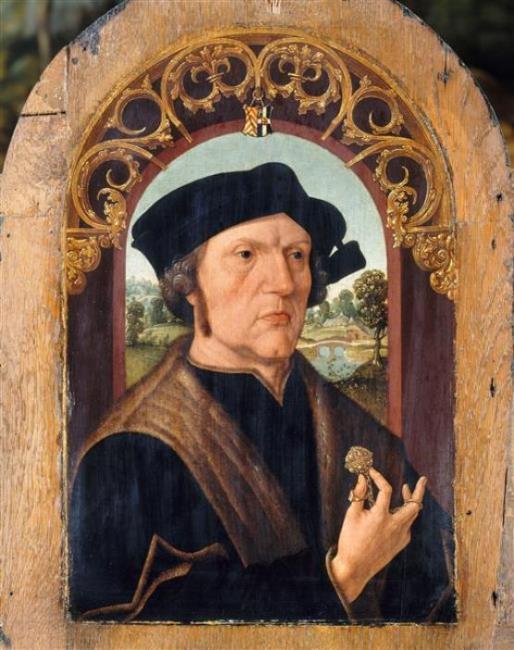
Title: Portrait of Jan Gerritsz van Egmond (..-1523)
Artist: Jacob Cornelisz
Earliest date: 1515
Latest date: 1533
Genre: painting
Iconography: Pomander
Keywords: man's portrait, mayor, bust-length portrait, head to the right, body facing right, looking away, curly hair, sideburns, beret, surcoat, fur, pomander, finger ring, background view of landscape, coats of arms and coat of arms elements